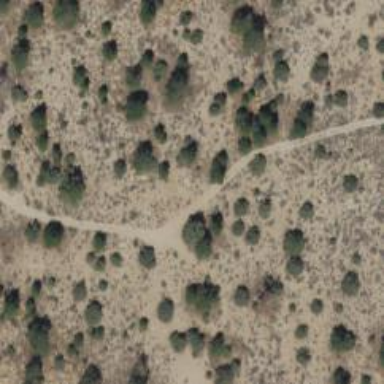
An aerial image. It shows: Path.